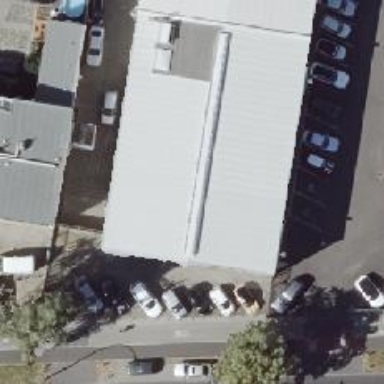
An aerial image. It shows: Shop that sells cars.